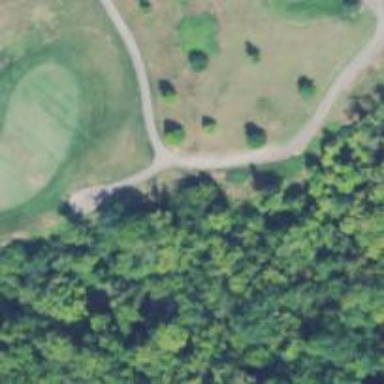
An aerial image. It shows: Golf cartpath that is also road path.